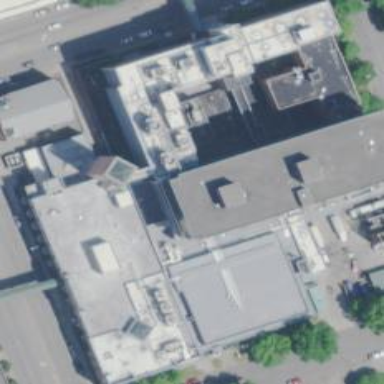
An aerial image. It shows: Hospital providing healthcare services.